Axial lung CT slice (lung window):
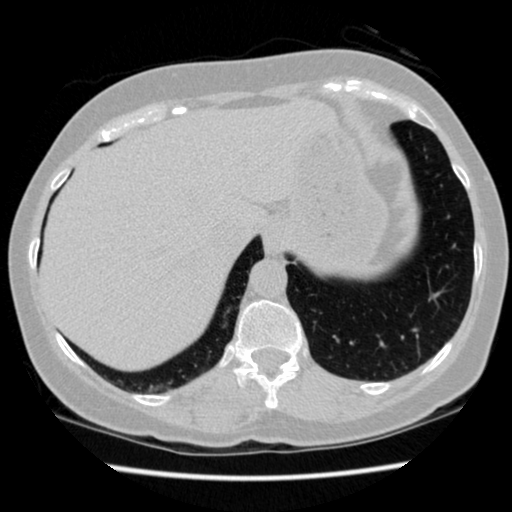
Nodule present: no